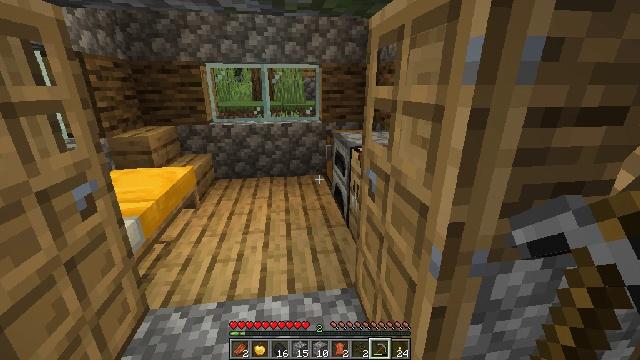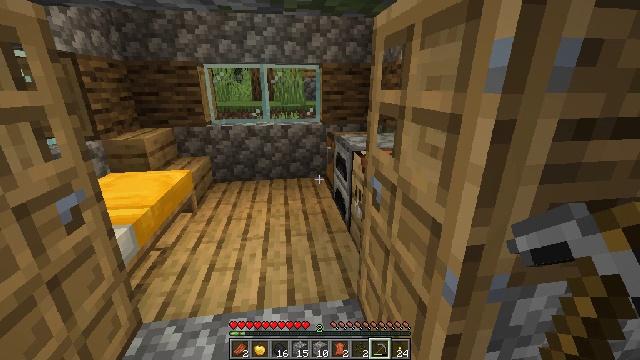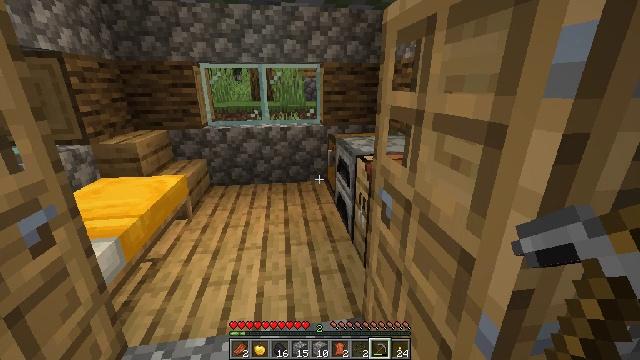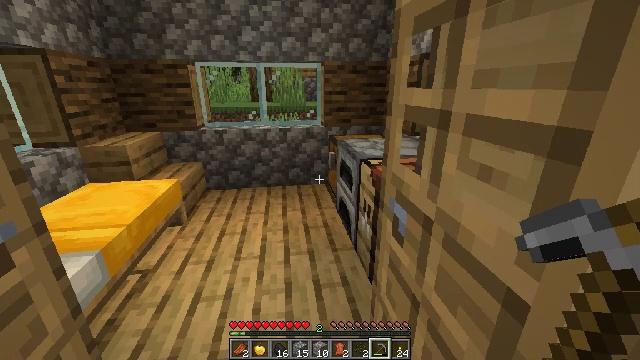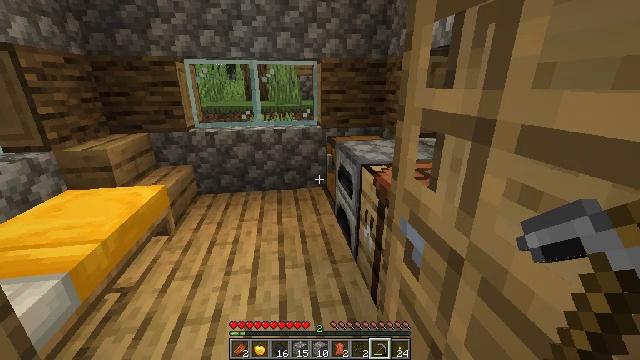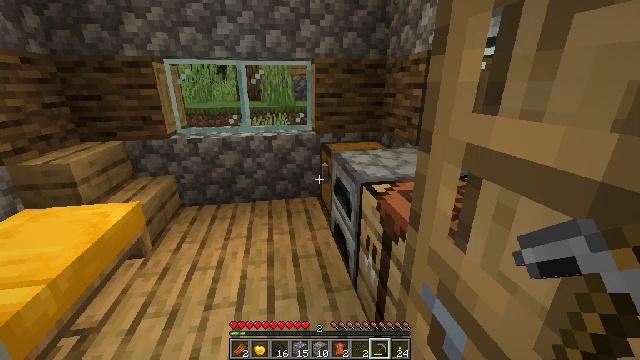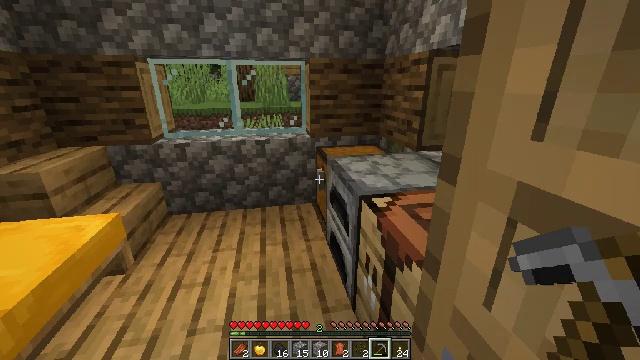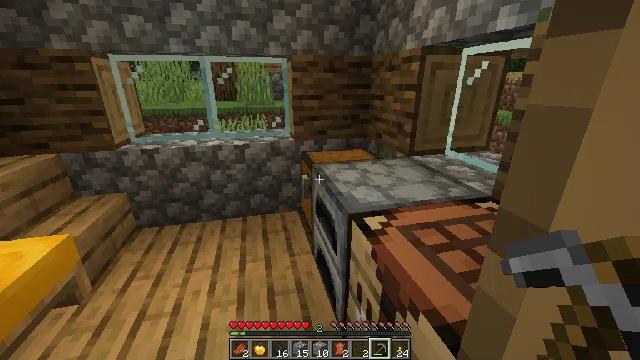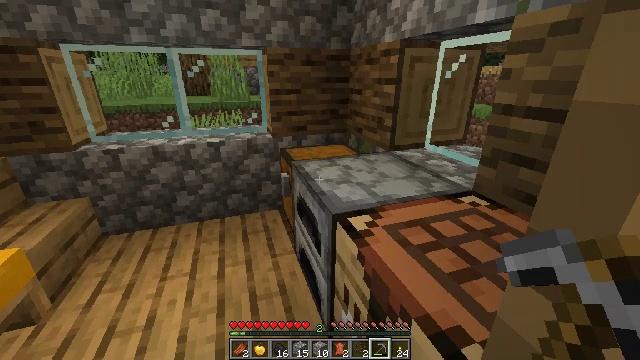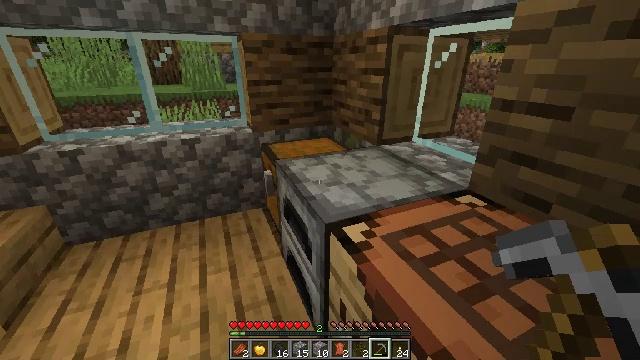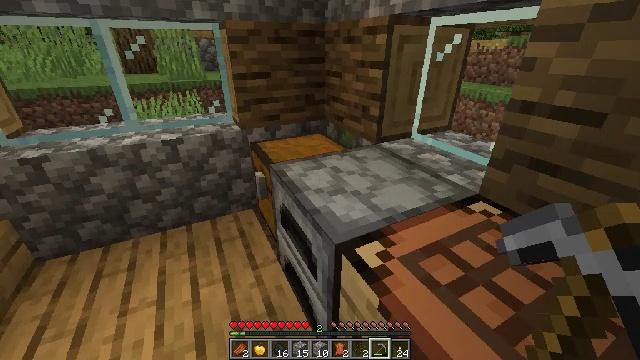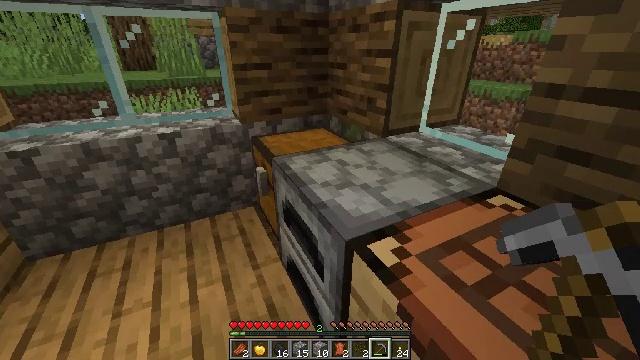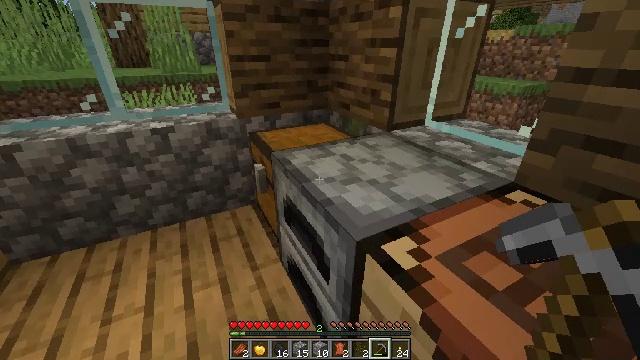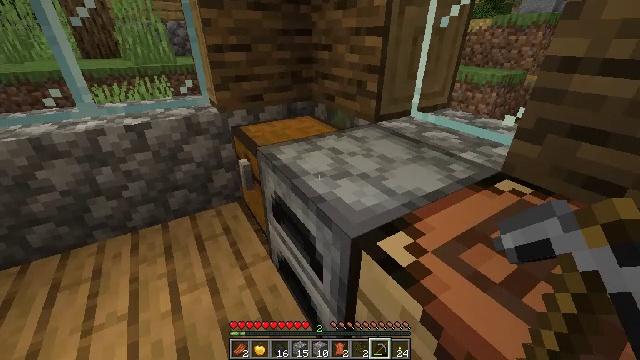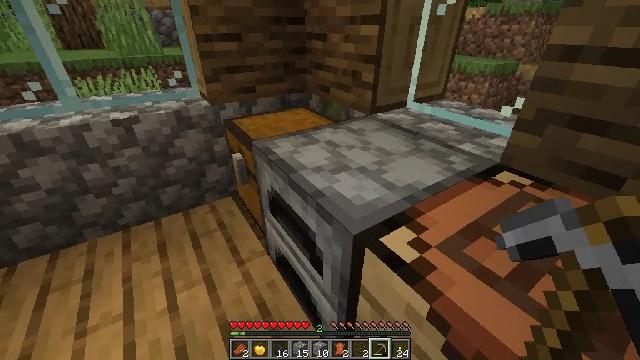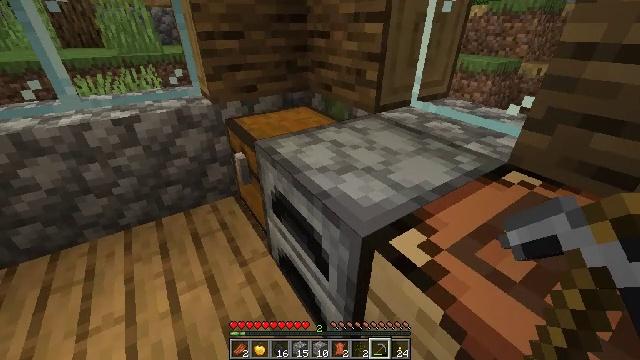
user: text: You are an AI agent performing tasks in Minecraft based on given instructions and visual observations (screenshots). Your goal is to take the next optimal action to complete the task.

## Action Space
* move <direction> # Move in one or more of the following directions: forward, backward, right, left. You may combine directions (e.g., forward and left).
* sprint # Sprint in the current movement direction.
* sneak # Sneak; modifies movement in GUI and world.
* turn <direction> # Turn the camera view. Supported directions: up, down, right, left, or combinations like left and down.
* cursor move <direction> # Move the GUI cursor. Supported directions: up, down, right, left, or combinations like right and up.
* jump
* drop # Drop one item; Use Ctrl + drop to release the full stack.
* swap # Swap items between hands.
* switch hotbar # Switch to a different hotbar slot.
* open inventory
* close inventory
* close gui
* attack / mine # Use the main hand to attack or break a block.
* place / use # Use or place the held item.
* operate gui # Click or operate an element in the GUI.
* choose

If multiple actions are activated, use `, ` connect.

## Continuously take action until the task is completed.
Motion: motion action
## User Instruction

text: Break the oak stairs.
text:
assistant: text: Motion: move forward, jump, open inventory
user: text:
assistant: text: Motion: move forward, jump, open inventory
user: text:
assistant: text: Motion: move forward, jump
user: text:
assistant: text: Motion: move forward, jump
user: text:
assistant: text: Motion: move forward, turn right, jump
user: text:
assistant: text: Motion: move forward, jump
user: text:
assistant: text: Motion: move forward, turn right, jump
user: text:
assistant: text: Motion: move forward, turn right and down, jump
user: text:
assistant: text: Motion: move forward, turn right and down, jump
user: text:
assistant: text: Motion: turn right and down, jump
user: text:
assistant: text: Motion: jump
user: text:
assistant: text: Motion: jump
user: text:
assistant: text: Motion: turn right and down, jump
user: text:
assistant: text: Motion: turn right and down, jump
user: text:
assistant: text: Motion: jump
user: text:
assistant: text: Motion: use / place, jump
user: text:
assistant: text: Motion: use / place, jump
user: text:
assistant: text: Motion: jump
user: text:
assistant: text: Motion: jump
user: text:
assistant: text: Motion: jump
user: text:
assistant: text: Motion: jump
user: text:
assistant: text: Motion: jump
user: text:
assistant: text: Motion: jump
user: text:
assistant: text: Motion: no_op
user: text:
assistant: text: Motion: no_op
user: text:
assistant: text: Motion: no_op
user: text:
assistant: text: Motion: no_op
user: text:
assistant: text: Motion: no_op
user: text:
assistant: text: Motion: no_op
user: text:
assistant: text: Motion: no_op